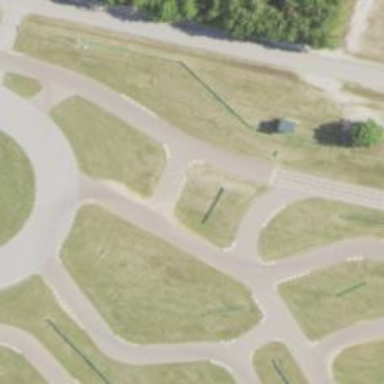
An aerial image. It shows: Karting raceway for sports activities.